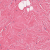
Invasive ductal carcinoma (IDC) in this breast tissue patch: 0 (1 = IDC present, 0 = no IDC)